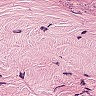
Metastatic tissue present: no